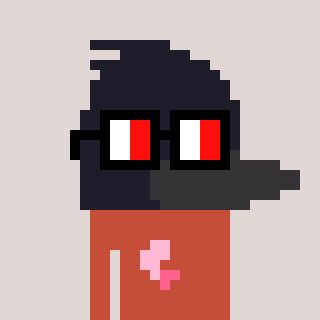
a pixel art character with square glasses with black frames and red eyes, a raven-shaped head and a rust-colored body on a warm background